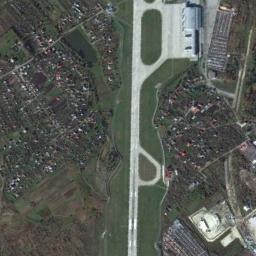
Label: airport